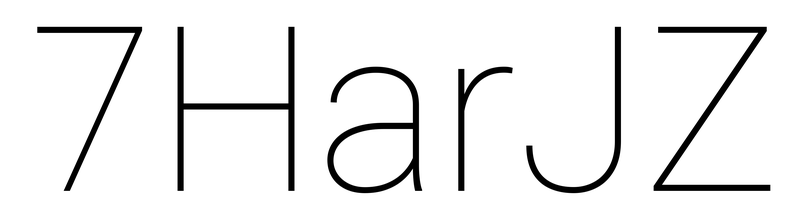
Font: Roboto_Thin